Question: I have the following requirement :
There is one text box. Whenever I type a string in textbox and press ENTER, that particular string should be appended to the datagridview and textbox should be cleared. Again the same process repeats.
I am new to C# , any suggestion where to start ?
FYI, Reference Image.

source code :
'''
using System;
using System.Drawing;
using System.Windows.Forms;
namespace WindowsFormsApplication1
{
public partial class Form1 : Form
{
public int count = 0;
string[] arr = new string[5];
ListViewItem itm;
public Form1()
{
InitializeComponent();
}
private void Form1_Load(object sender, EventArgs e)
{
listView1.View = View.Details;
listView1.GridLines = true;
listView1.FullRowSelect = true;
//Add column header
listView1.Columns.Add("List 1", 50);
listView1.Columns.Add("List 2", 50);
listView1.Columns.Add("List 3", 50);
listView1.Columns.Add("List 4", 50);
listView1.Columns.Add("List 5", 50);
}
private void button1_Click(object sender, EventArgs e)
{
string productName = null;
string price = null;
string quantity = null;
productName = listView1.SelectedItems[0].SubItems[0].Text;
price = listView1.SelectedItems[0].SubItems[1].Text;
quantity = listView1.SelectedItems[0].SubItems[2].Text;
MessageBox.Show(productName + " , " + price + " , " + quantity);
}
private void textBox1_KeyUp(object sender, KeyEventArgs e)
{
//MessageBox.Show("hii");
}
private void textBox1_KeyDown(object sender, KeyEventArgs e)
{
if (e.KeyData == Keys.Enter)
{
// MessageBox.Show(count.ToString());
arr[count] = textBox1.Text;
//if (count == 0)
//{
itm = new ListViewItem(arr);
//}
listView1.Items.Add(itm);
// MessageBox.Show(arr.ToString());
if (count < 4)
{
count = count + 1;
}
else if(count == 4)
{
count = 0;
}
}
}
private void textBox1_KeyPress(object sender, KeyPressEventArgs e)
{
}
}
}
'''
here i have used listbox. so my output should be like reference image.
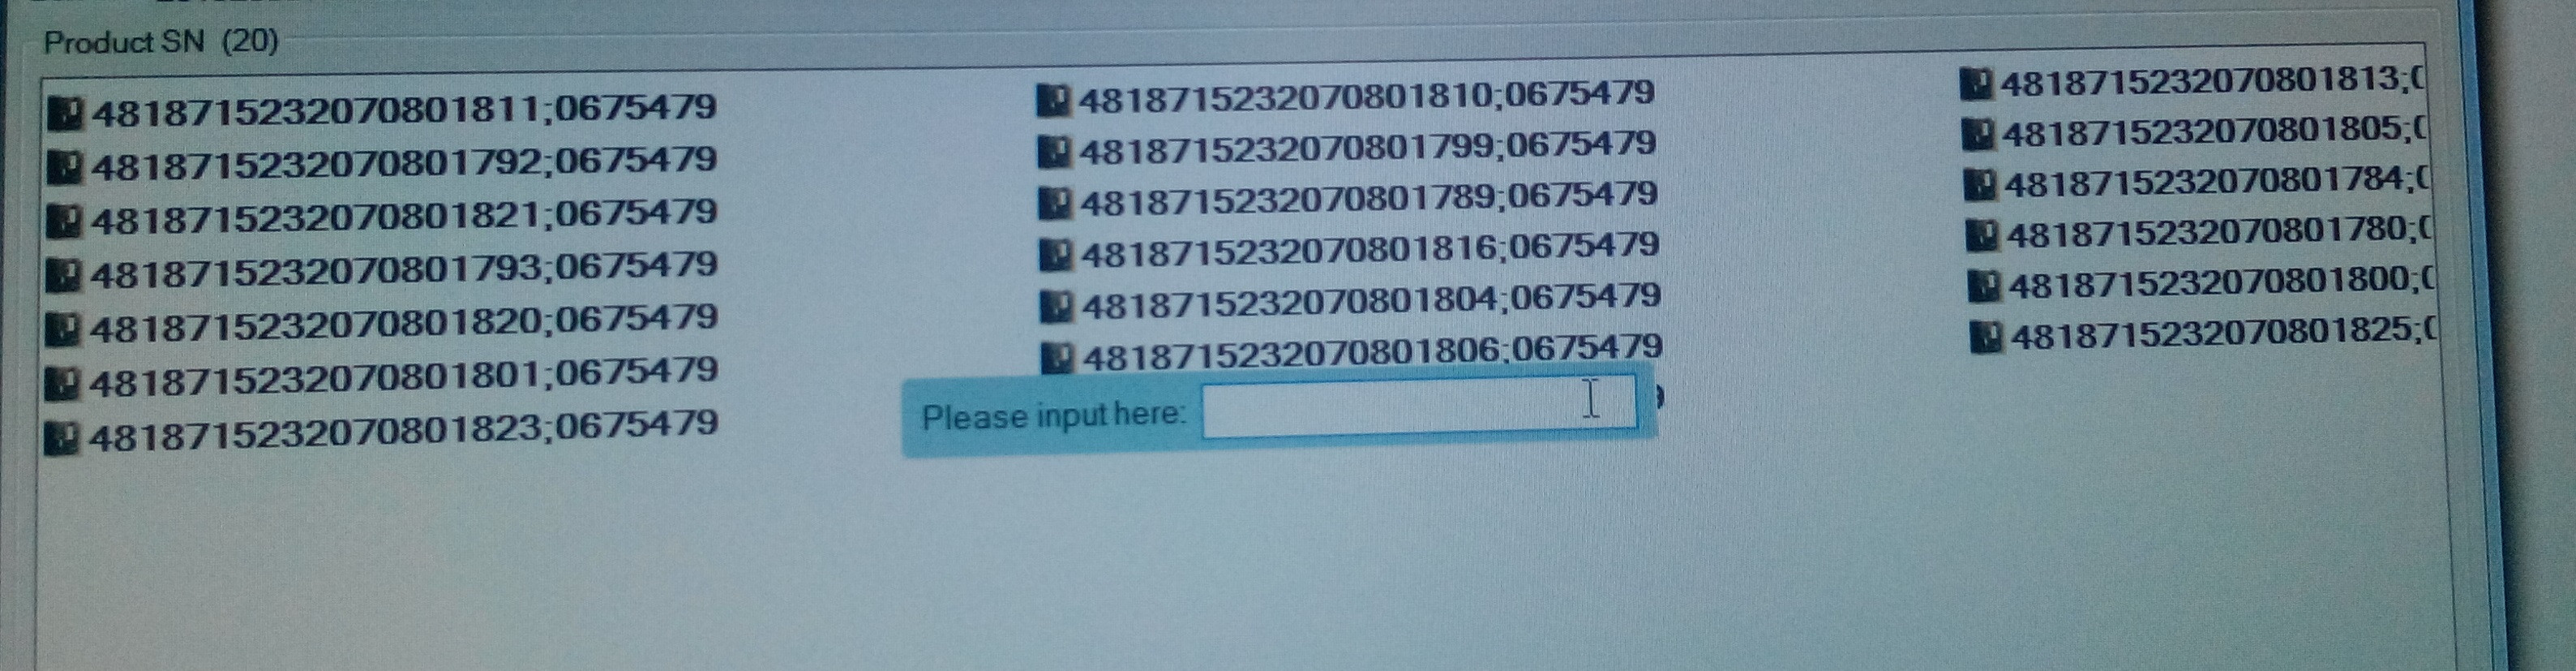
Answer: Adding the Insert to DataGrid functionality for the <URL> by General-Doomer.
'''
void textBox_KeyDown(object sender, KeyEventArgs e)
{
if (e.KeyCode == Keys.Enter)
{
TextBox tb = (TextBox)sender;
this.dataGridView1.Rows.Add(tb.Text);
tb.Clear();
}
}
'''
:
'''
//global variable and preferably initialize in the constructor or OnLoad Event
List<string> mystringlist = new List<string>();
void textBox_KeyDown(object sender, KeyEventArgs e)
{
if (e.KeyCode == Keys.Enter)
{
TextBox tb = (TextBox)sender;
if(mystringlist.Count >= 5)
{
this.dataGridView1.Rows.Add(mystringlist.ToArray());
mystringlist.Clear();
}
mystringlist.Add(tb.Text);
tb.Clear();
}
}
'''